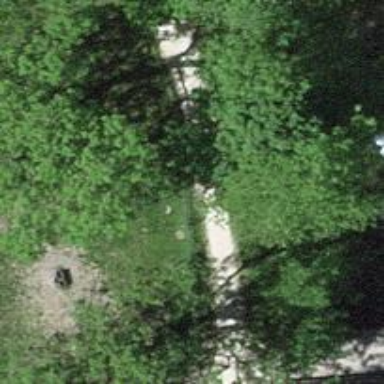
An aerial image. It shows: Unpaved footway.